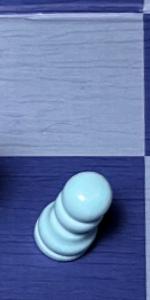
Label: Pawn_White